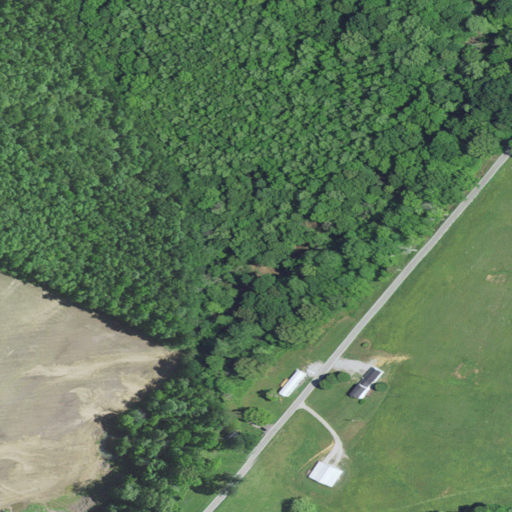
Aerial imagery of valley in Kentucky named Cowhorn Hollow containing deciduous forest, woody wetlands, open development, pasture, cultivated crops, grassland, and mixed forest